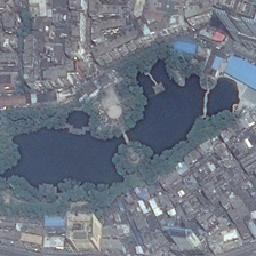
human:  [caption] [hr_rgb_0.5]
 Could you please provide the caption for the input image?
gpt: There are residential areas on both sides of the lake.

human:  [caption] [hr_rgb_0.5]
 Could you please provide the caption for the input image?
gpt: On both sides of the lake are residential areas.

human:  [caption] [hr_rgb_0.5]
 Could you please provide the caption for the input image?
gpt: On both sides of the lake are residential areas.

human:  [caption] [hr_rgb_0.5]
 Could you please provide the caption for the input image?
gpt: The lake is flanked by residential areas.

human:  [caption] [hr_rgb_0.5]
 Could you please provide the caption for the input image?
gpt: There are residential areas on both sides of the lake.